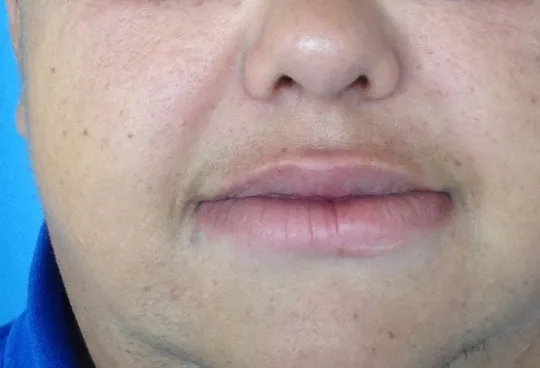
Final result after 1-year follow-up. Normal lower lip size has been achieved, in an adequate proportion to the upper one.
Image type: medical_photograph (skin_photograph)